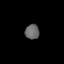
Tissue: lung
Cell type: Endothelial cells
Senescence score: 0.5531
Nuclear area (px): 206
Mean DAPI intensity: 103.811